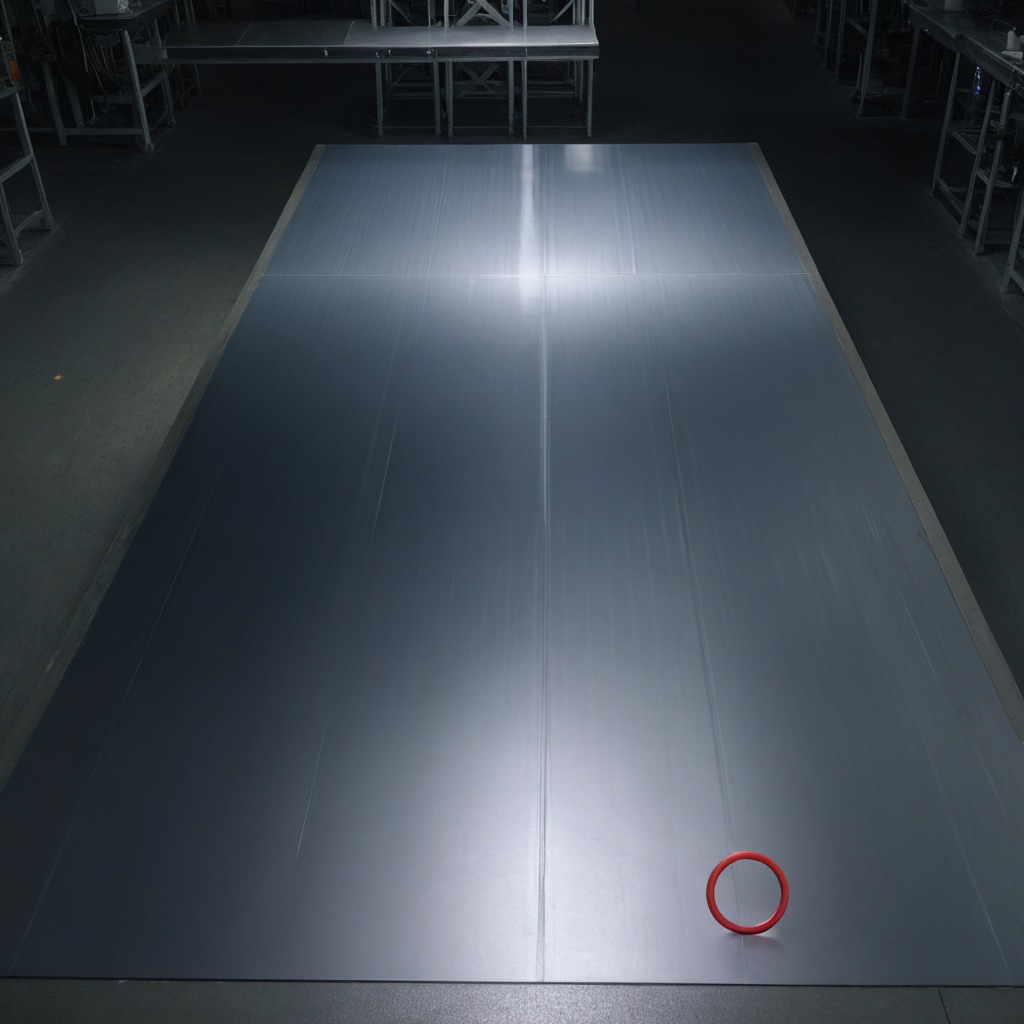
A rubber O-ring is lying on the tabletop in the evening.